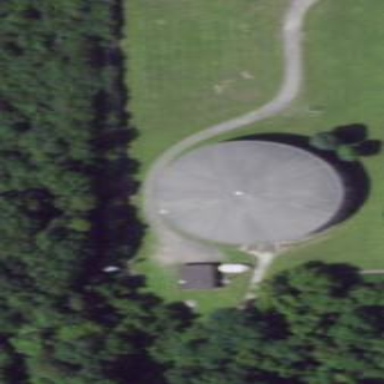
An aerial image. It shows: Storage building containing water storage tank.